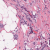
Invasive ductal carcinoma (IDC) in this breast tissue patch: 1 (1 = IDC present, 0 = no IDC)